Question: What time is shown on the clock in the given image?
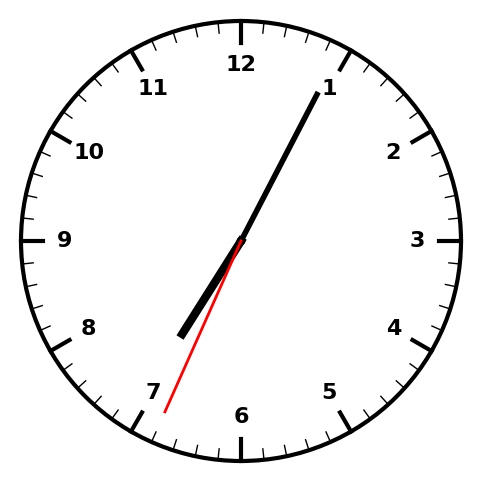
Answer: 07:04:34